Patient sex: M
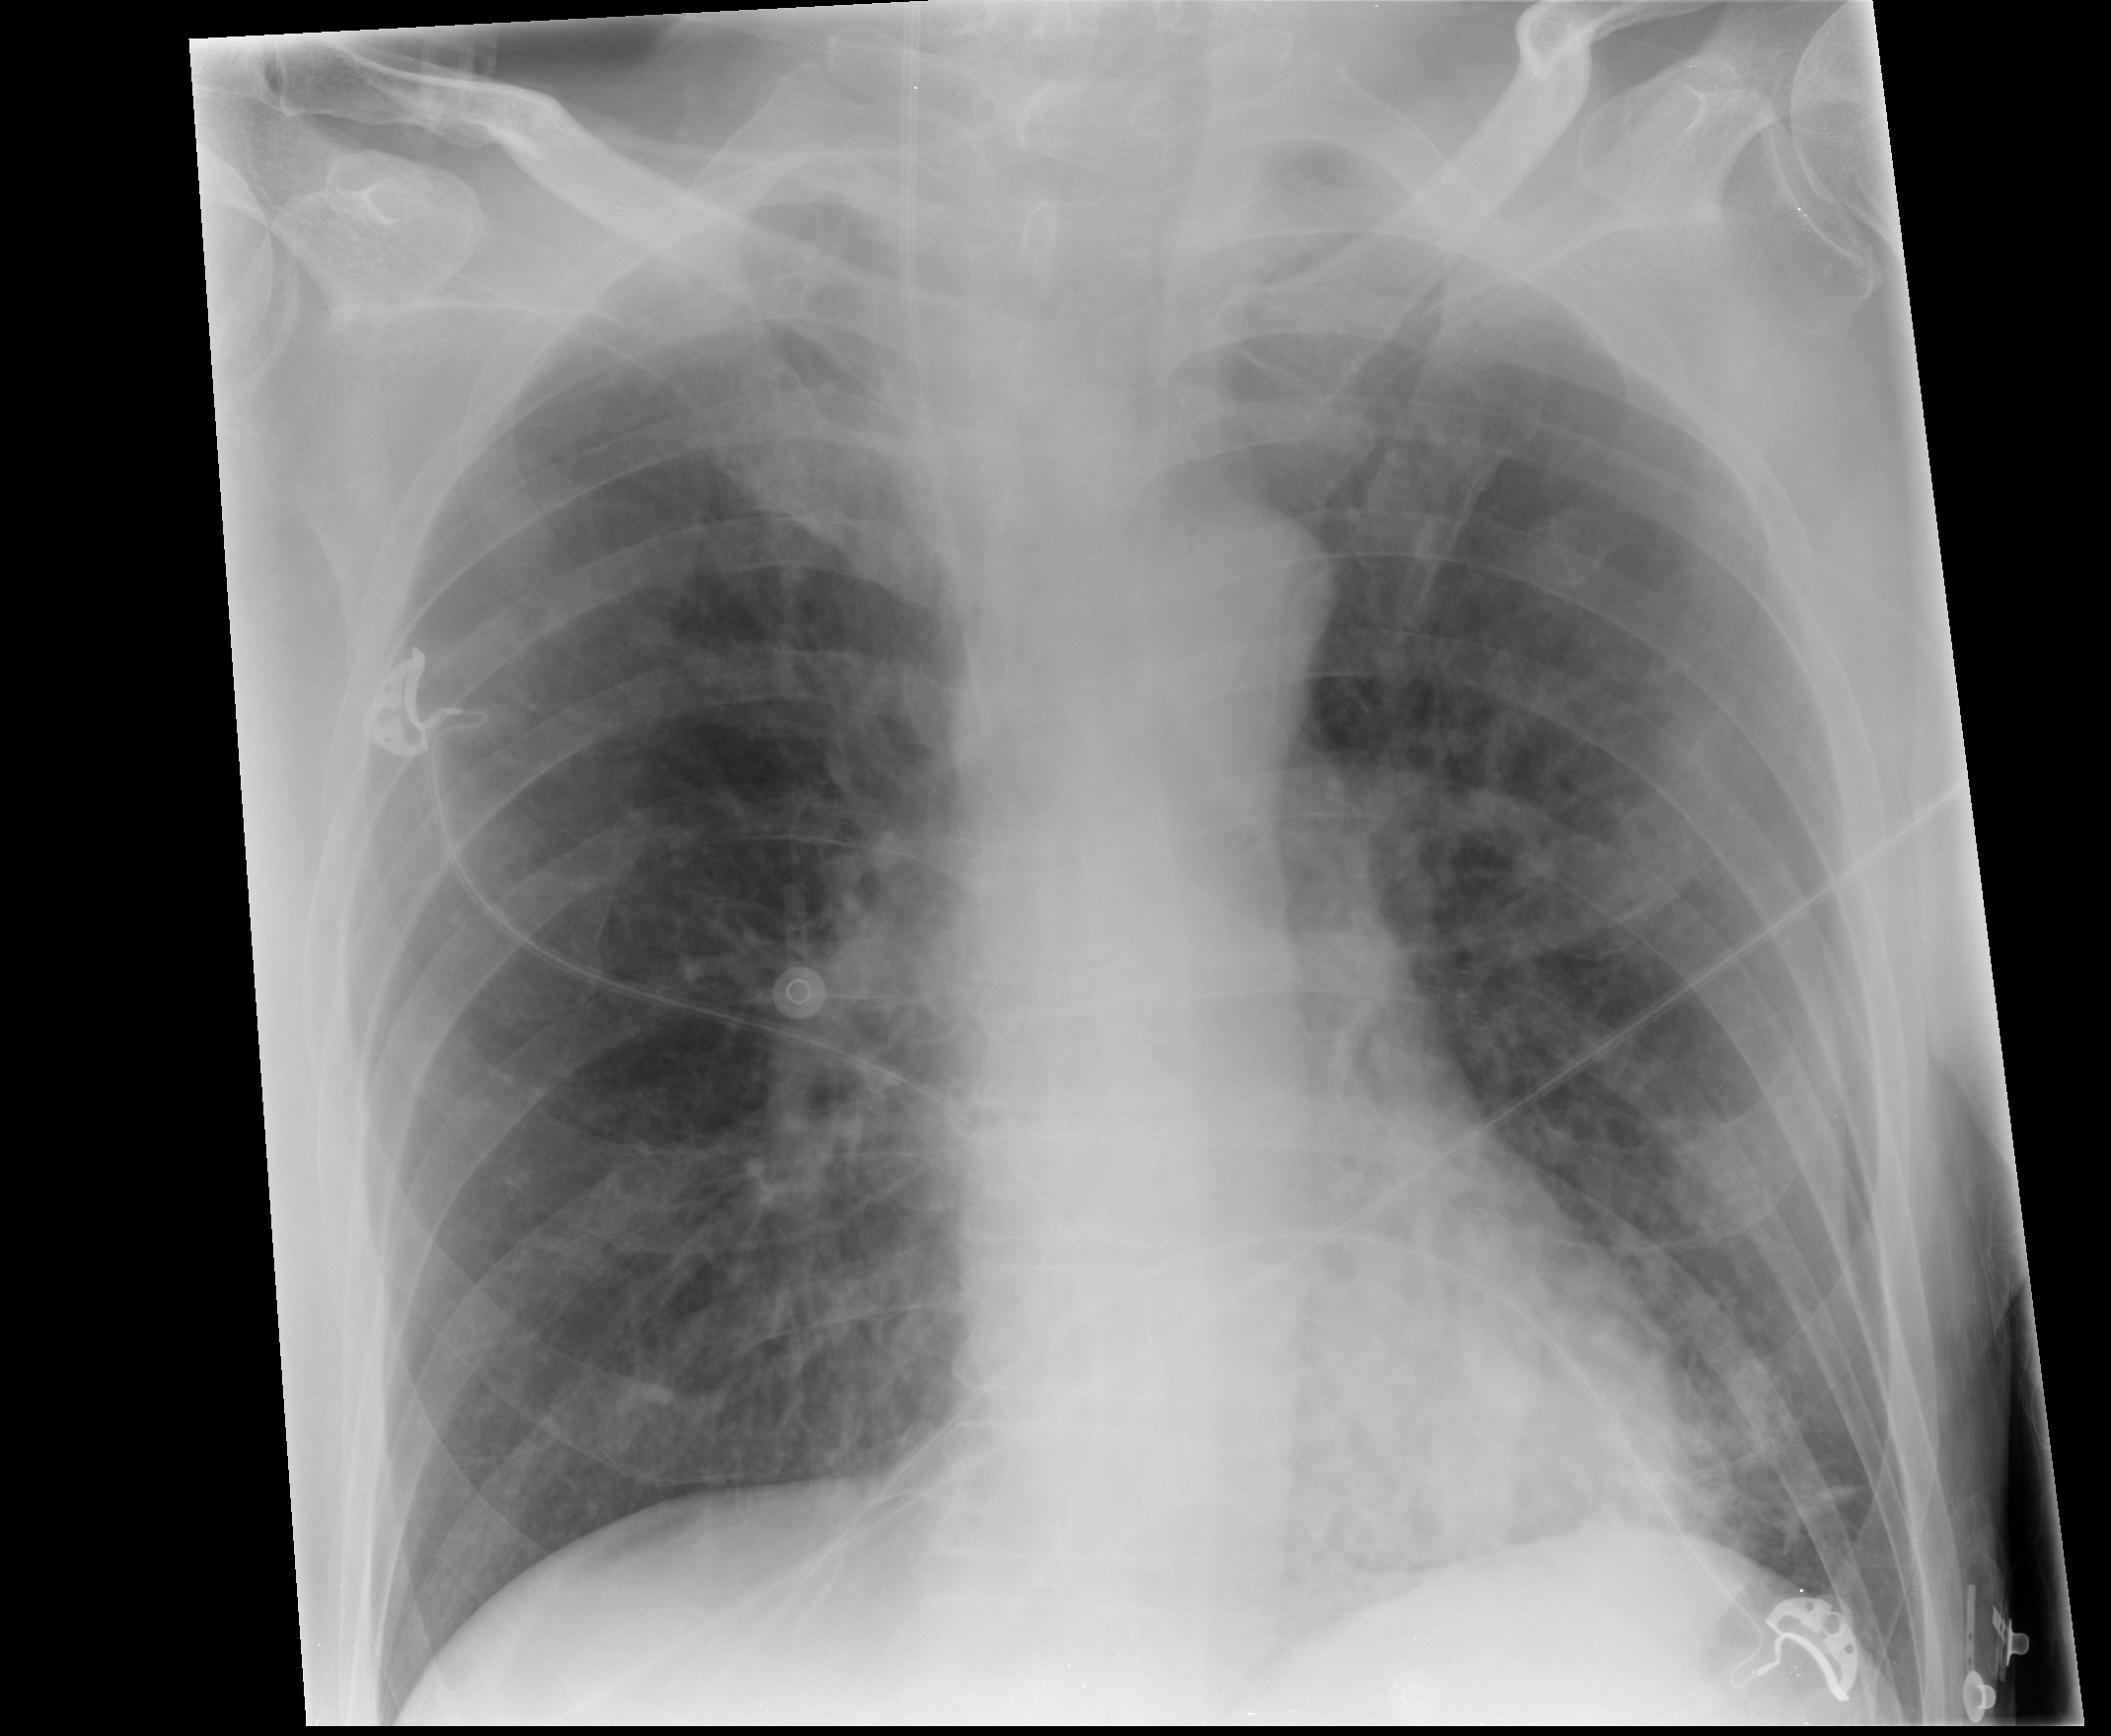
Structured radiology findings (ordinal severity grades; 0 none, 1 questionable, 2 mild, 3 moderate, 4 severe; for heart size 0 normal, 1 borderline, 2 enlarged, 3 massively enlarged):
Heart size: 0
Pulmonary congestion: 0
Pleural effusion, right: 0
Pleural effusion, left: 0
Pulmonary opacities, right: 2
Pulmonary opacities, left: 2
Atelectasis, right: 0
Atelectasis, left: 0